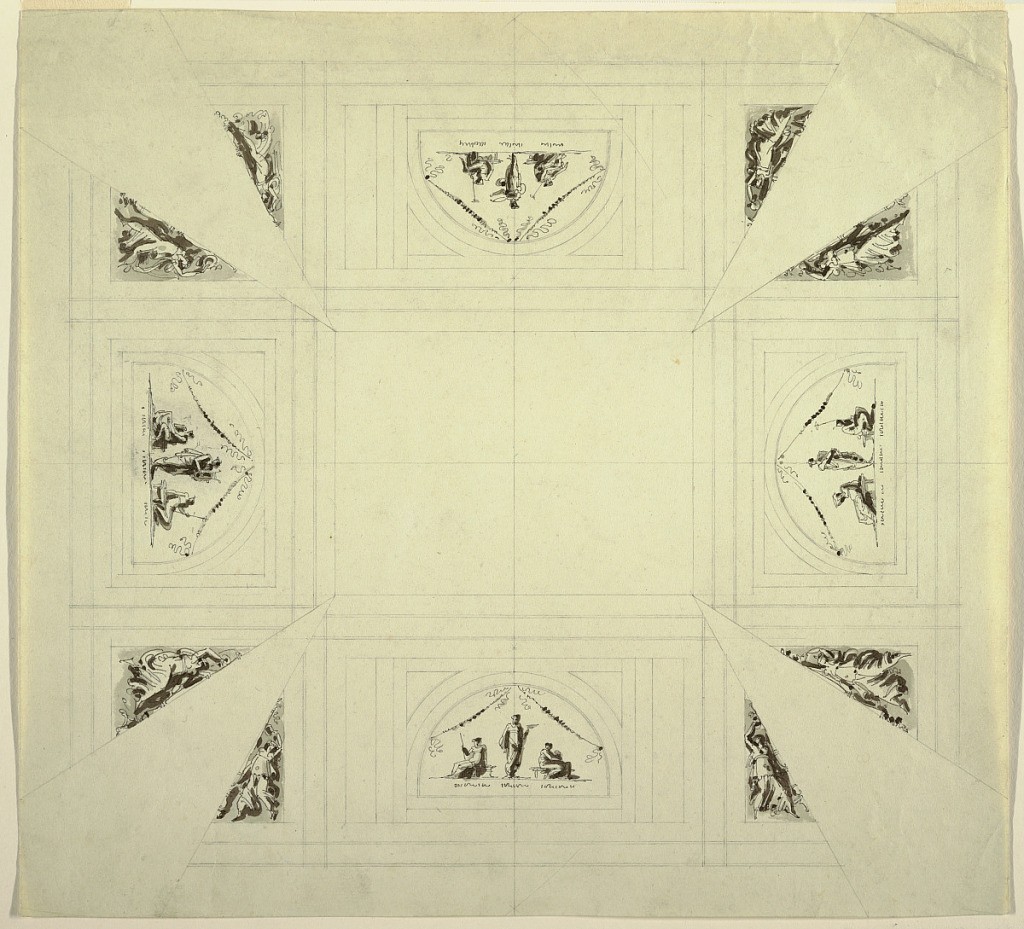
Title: Ceiling Design for Room in Palazzo Quirinale, Rome
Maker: Felice Giani, Italian, 1758–1823
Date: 1812
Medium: Pen and dark gray ink, gray wash, black chalk ruled lines on light greenish-beige wove paper
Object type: Drawing
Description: Ceiling divided into 5 rectangular and 8 triangular compartments, corresponding to coved ceiling. In center of each side, horizontal rectangle with lunette; each lunette has central standing figure flanked by two seated figures. One standing figure holds lyre (other figures hard to decipher). In each of 8 triangular compartments is dancing female figure holding wreathe above her head and facing corner, which apparently was to receive stucco decoration. Central panel remains blank, apparently for painting by another artist.